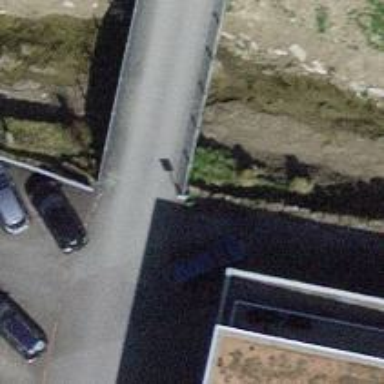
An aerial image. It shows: Paved track on bridge with grade 1 tracktype.